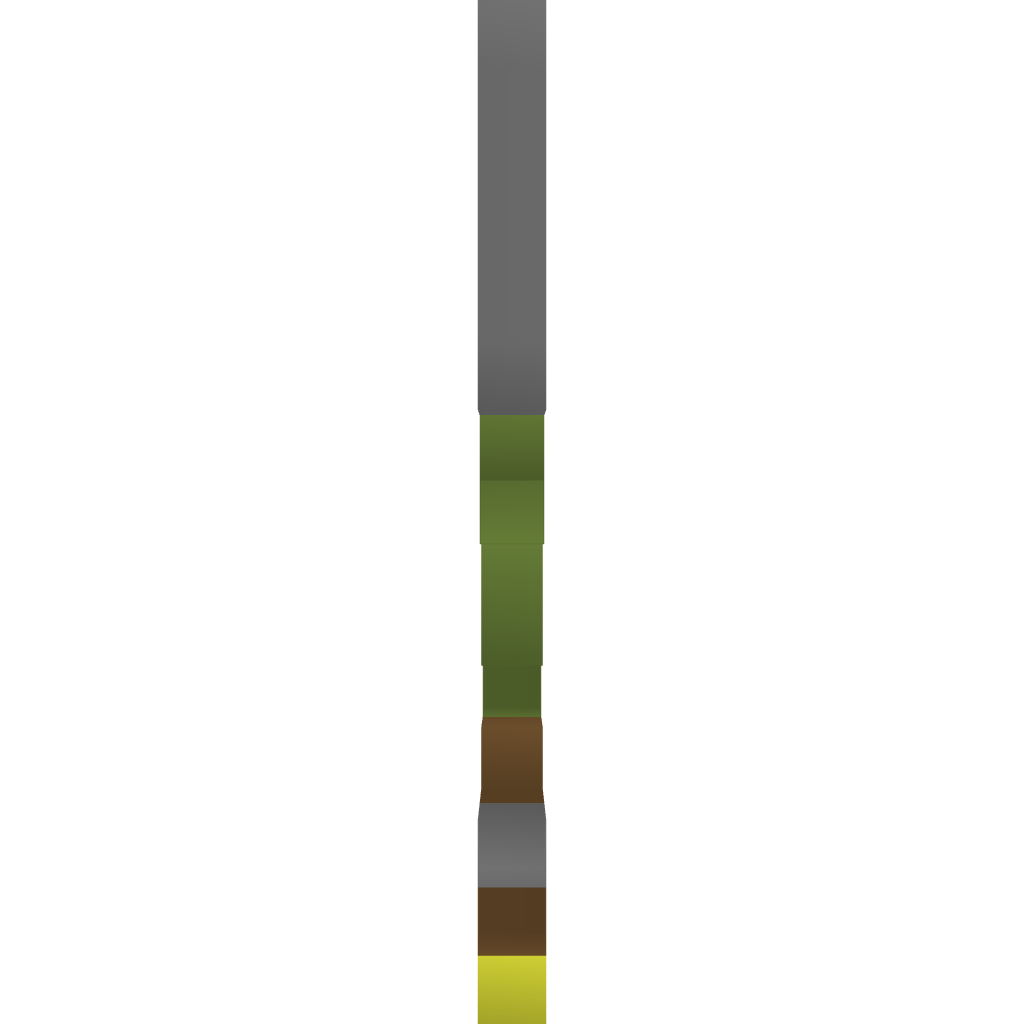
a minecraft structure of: Sword pixel good quality